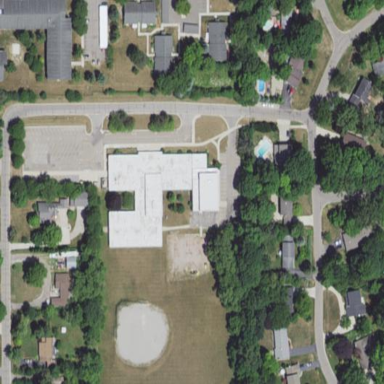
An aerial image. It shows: School building.